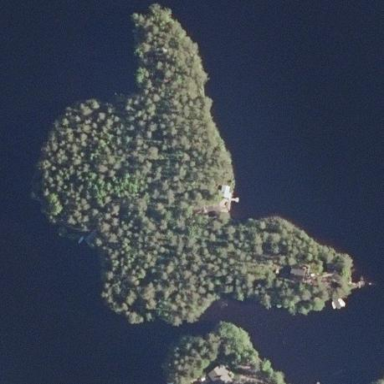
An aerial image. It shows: Islet.